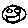
Label: smiley face